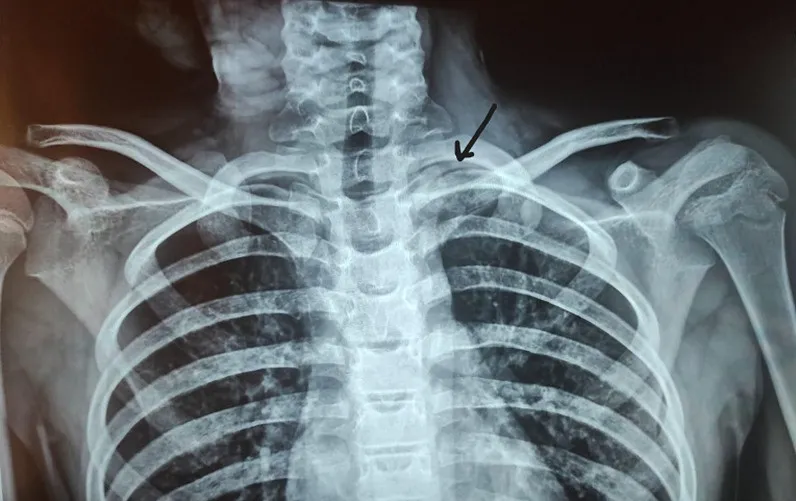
anteroposterior shoulders X-ray: osteolytic bone lesion with cortical disruption involving proximal part of left clavicle.
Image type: radiology (x_ray)